Field crop: maize
Growth stage: 1
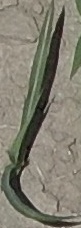
Species: sorghum